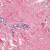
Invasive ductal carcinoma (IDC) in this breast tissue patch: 0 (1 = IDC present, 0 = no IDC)